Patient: sex M, age 71
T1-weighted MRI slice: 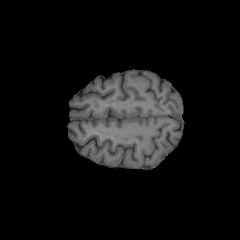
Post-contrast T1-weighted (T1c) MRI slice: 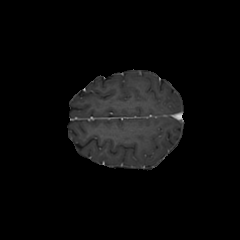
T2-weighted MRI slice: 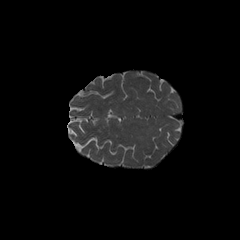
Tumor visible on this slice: no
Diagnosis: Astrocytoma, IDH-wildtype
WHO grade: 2